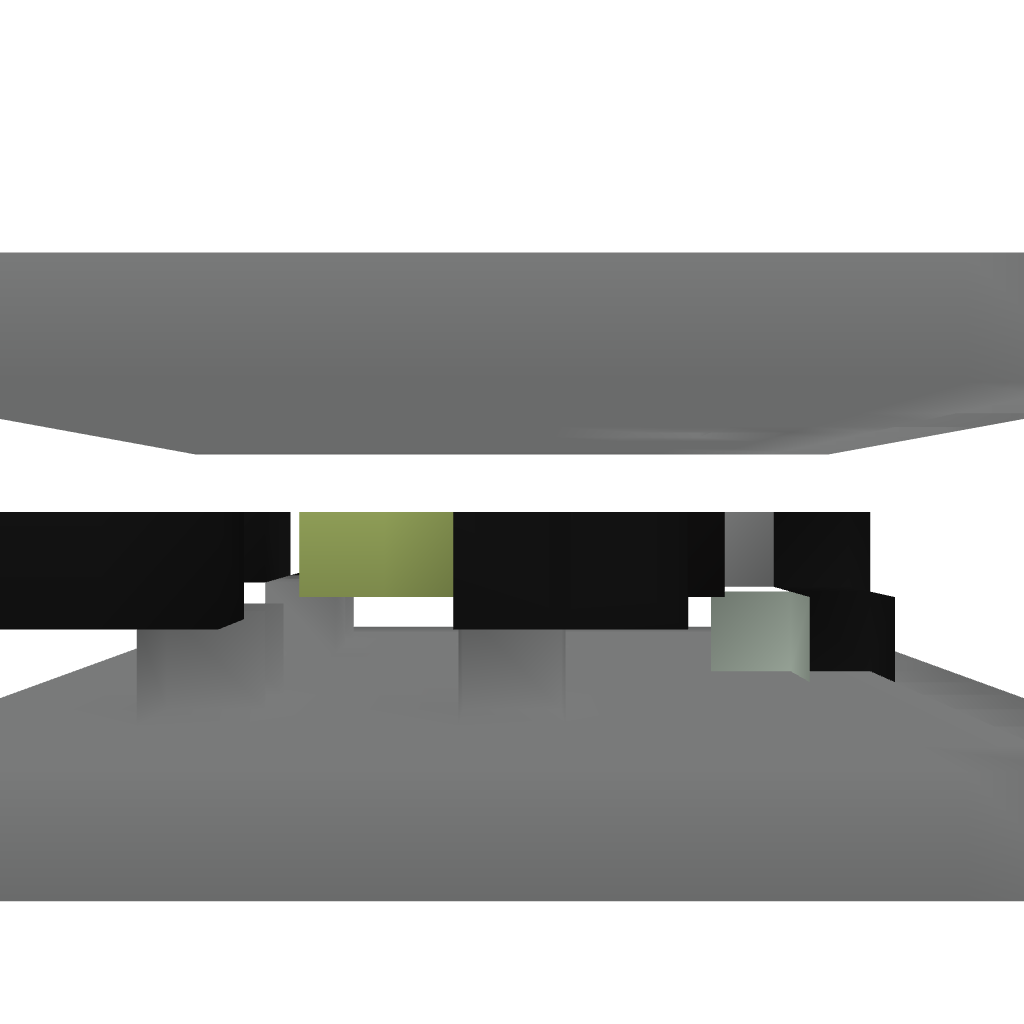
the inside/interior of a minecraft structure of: Double 2 Ground Piston Door